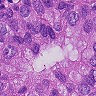
Metastatic tissue present: yes